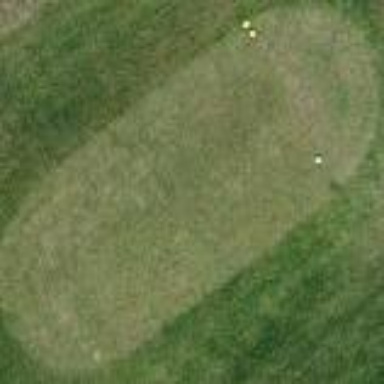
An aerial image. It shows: Golf tee.